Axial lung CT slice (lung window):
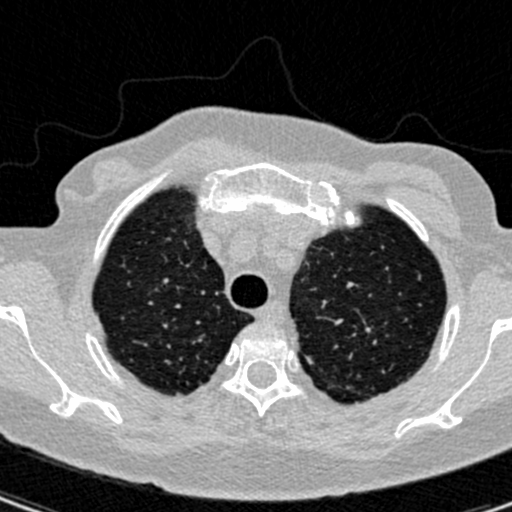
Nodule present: no